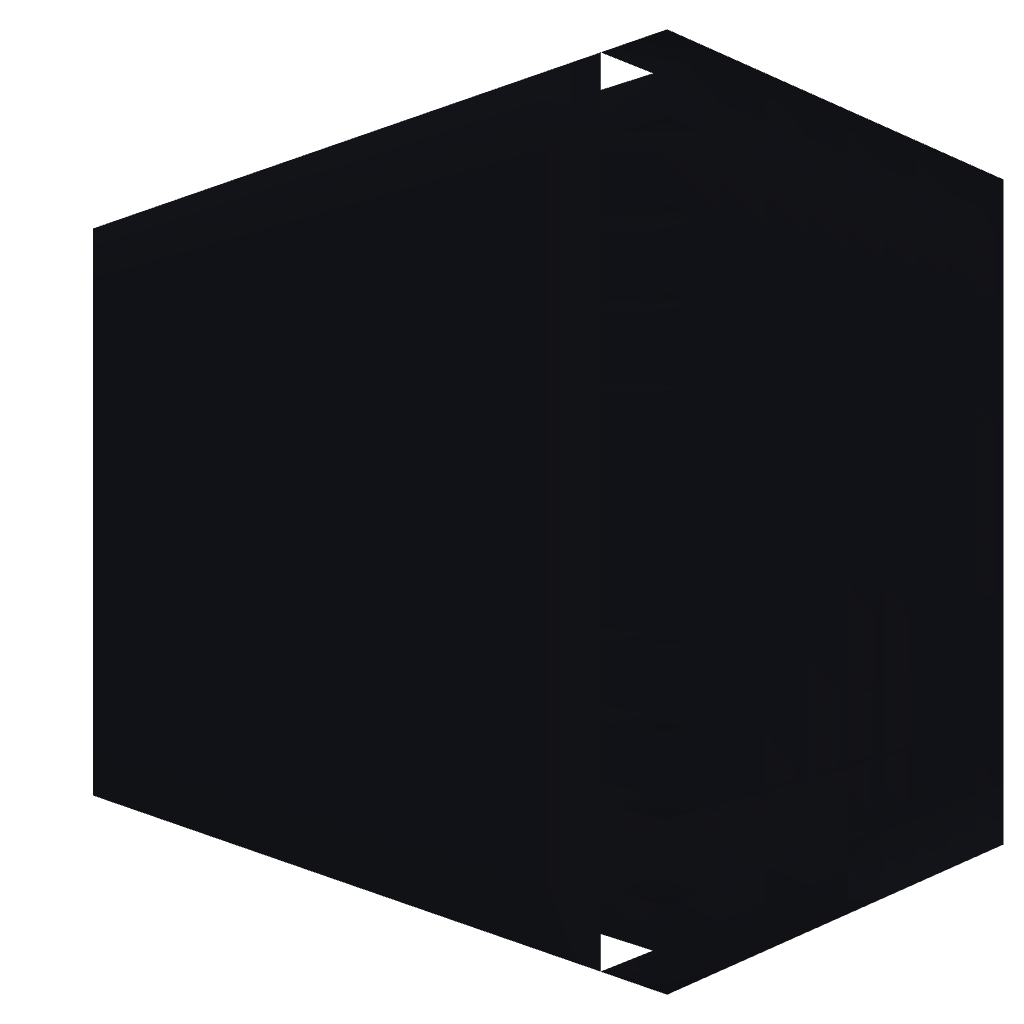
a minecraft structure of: Rainbow Fighter